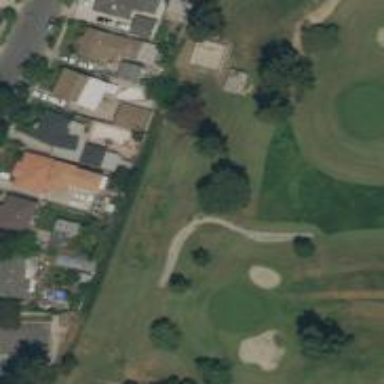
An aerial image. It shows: Path for both road and golf.